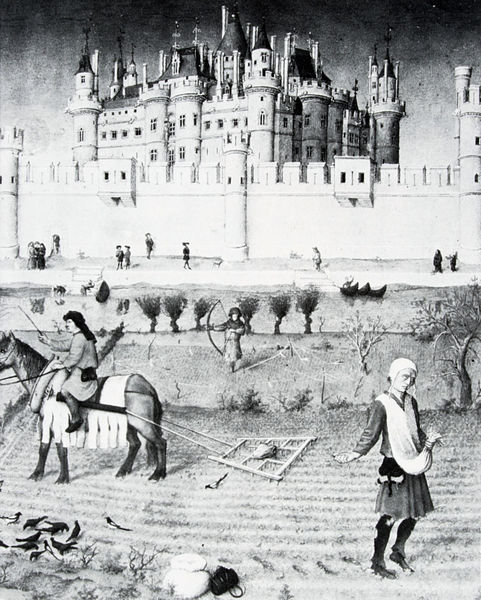
Titel: Der Louvre Karls V., Detail im Monatsbild Oktober
Künstler: Gebrüder Limburg
Standort: Chantilly
Institution: Musée Condé
Schlagwörter: baum, gemälde, himmel, mann, meer, wasser, weiß, bäume, fluss, menschen, see, stadt, ufer, fenster, frankreich, grau, hut, männer, paris, schwarz, szene, zeichnung, gebäude, gras, schloss, tuch, weg, wiese, haube, rock, mensch, stein, bach, feld, strauch, vögel, weide, busch, büsche, sträucher, land, schnur, arbeit, bauern, boot, boote, kahn, pferd, reiter, sack, turm, garten, reiten, schiff, schiffe, bogen, acker, ernte, furchen, mauer, grafik, graphik, staffage, stufen, frühling, bauer, zinnen, zinn, burg, weiden, tumr, türme, festung, druck, schwarz-weiß, soldat, peitsche, jagd, floss, mittelalter, stadtmauer, baüme, plissiert, frühjahr, rabe, jahreszeit, schütze, louvre, pflug, pflügen, burggraben, miniatur, monat, pfeil, krähen, raben, bogenschießen, bergfried, zinne, satteldecke, bogenschütze, saat, burgmauer, schlossmauer, donjon, kalender, ernten, buchmalerei, furche, sähen, samen, ackergaul, kalenderblatt, elster, elstern, stundenbuch, aussaat, brüder limburg, egge, eggen, fkuß, limburg, monatarbeiten, monatsdarstellung, saatgut, säen, tres riches heures, sämann, püferd, landmann, sähmann, hintergrund befestigte stadt, burmauer, raiderung, tres, riches heure, sääen, schaprake, sähtuch